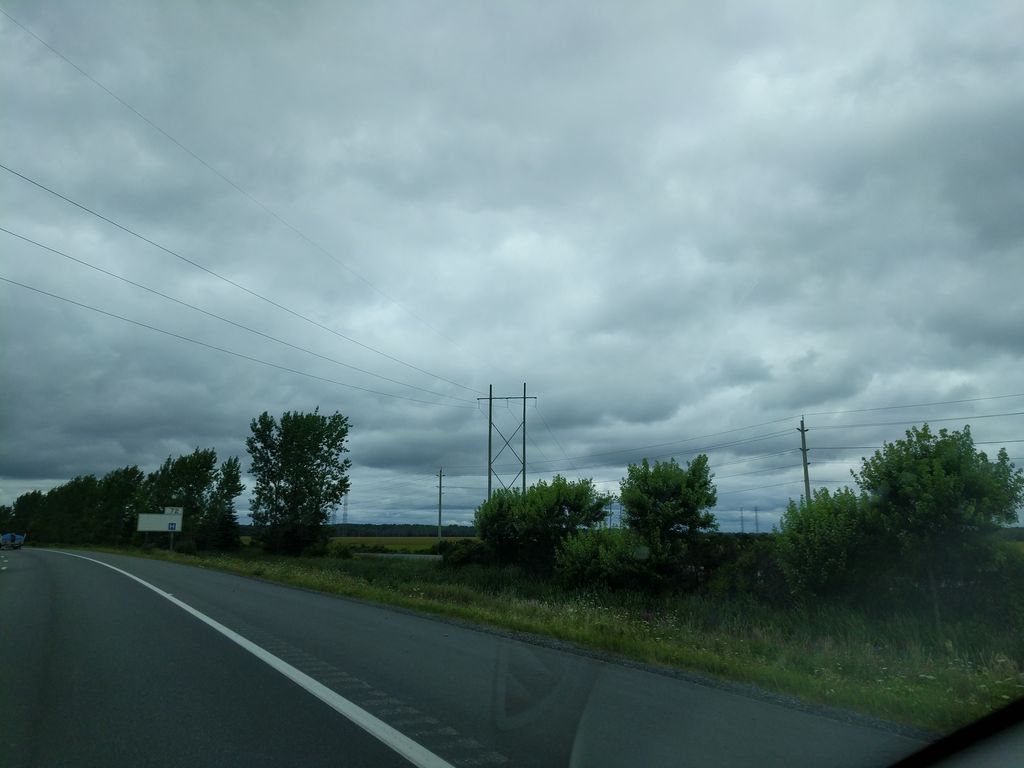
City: ottawa-gatineau